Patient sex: F
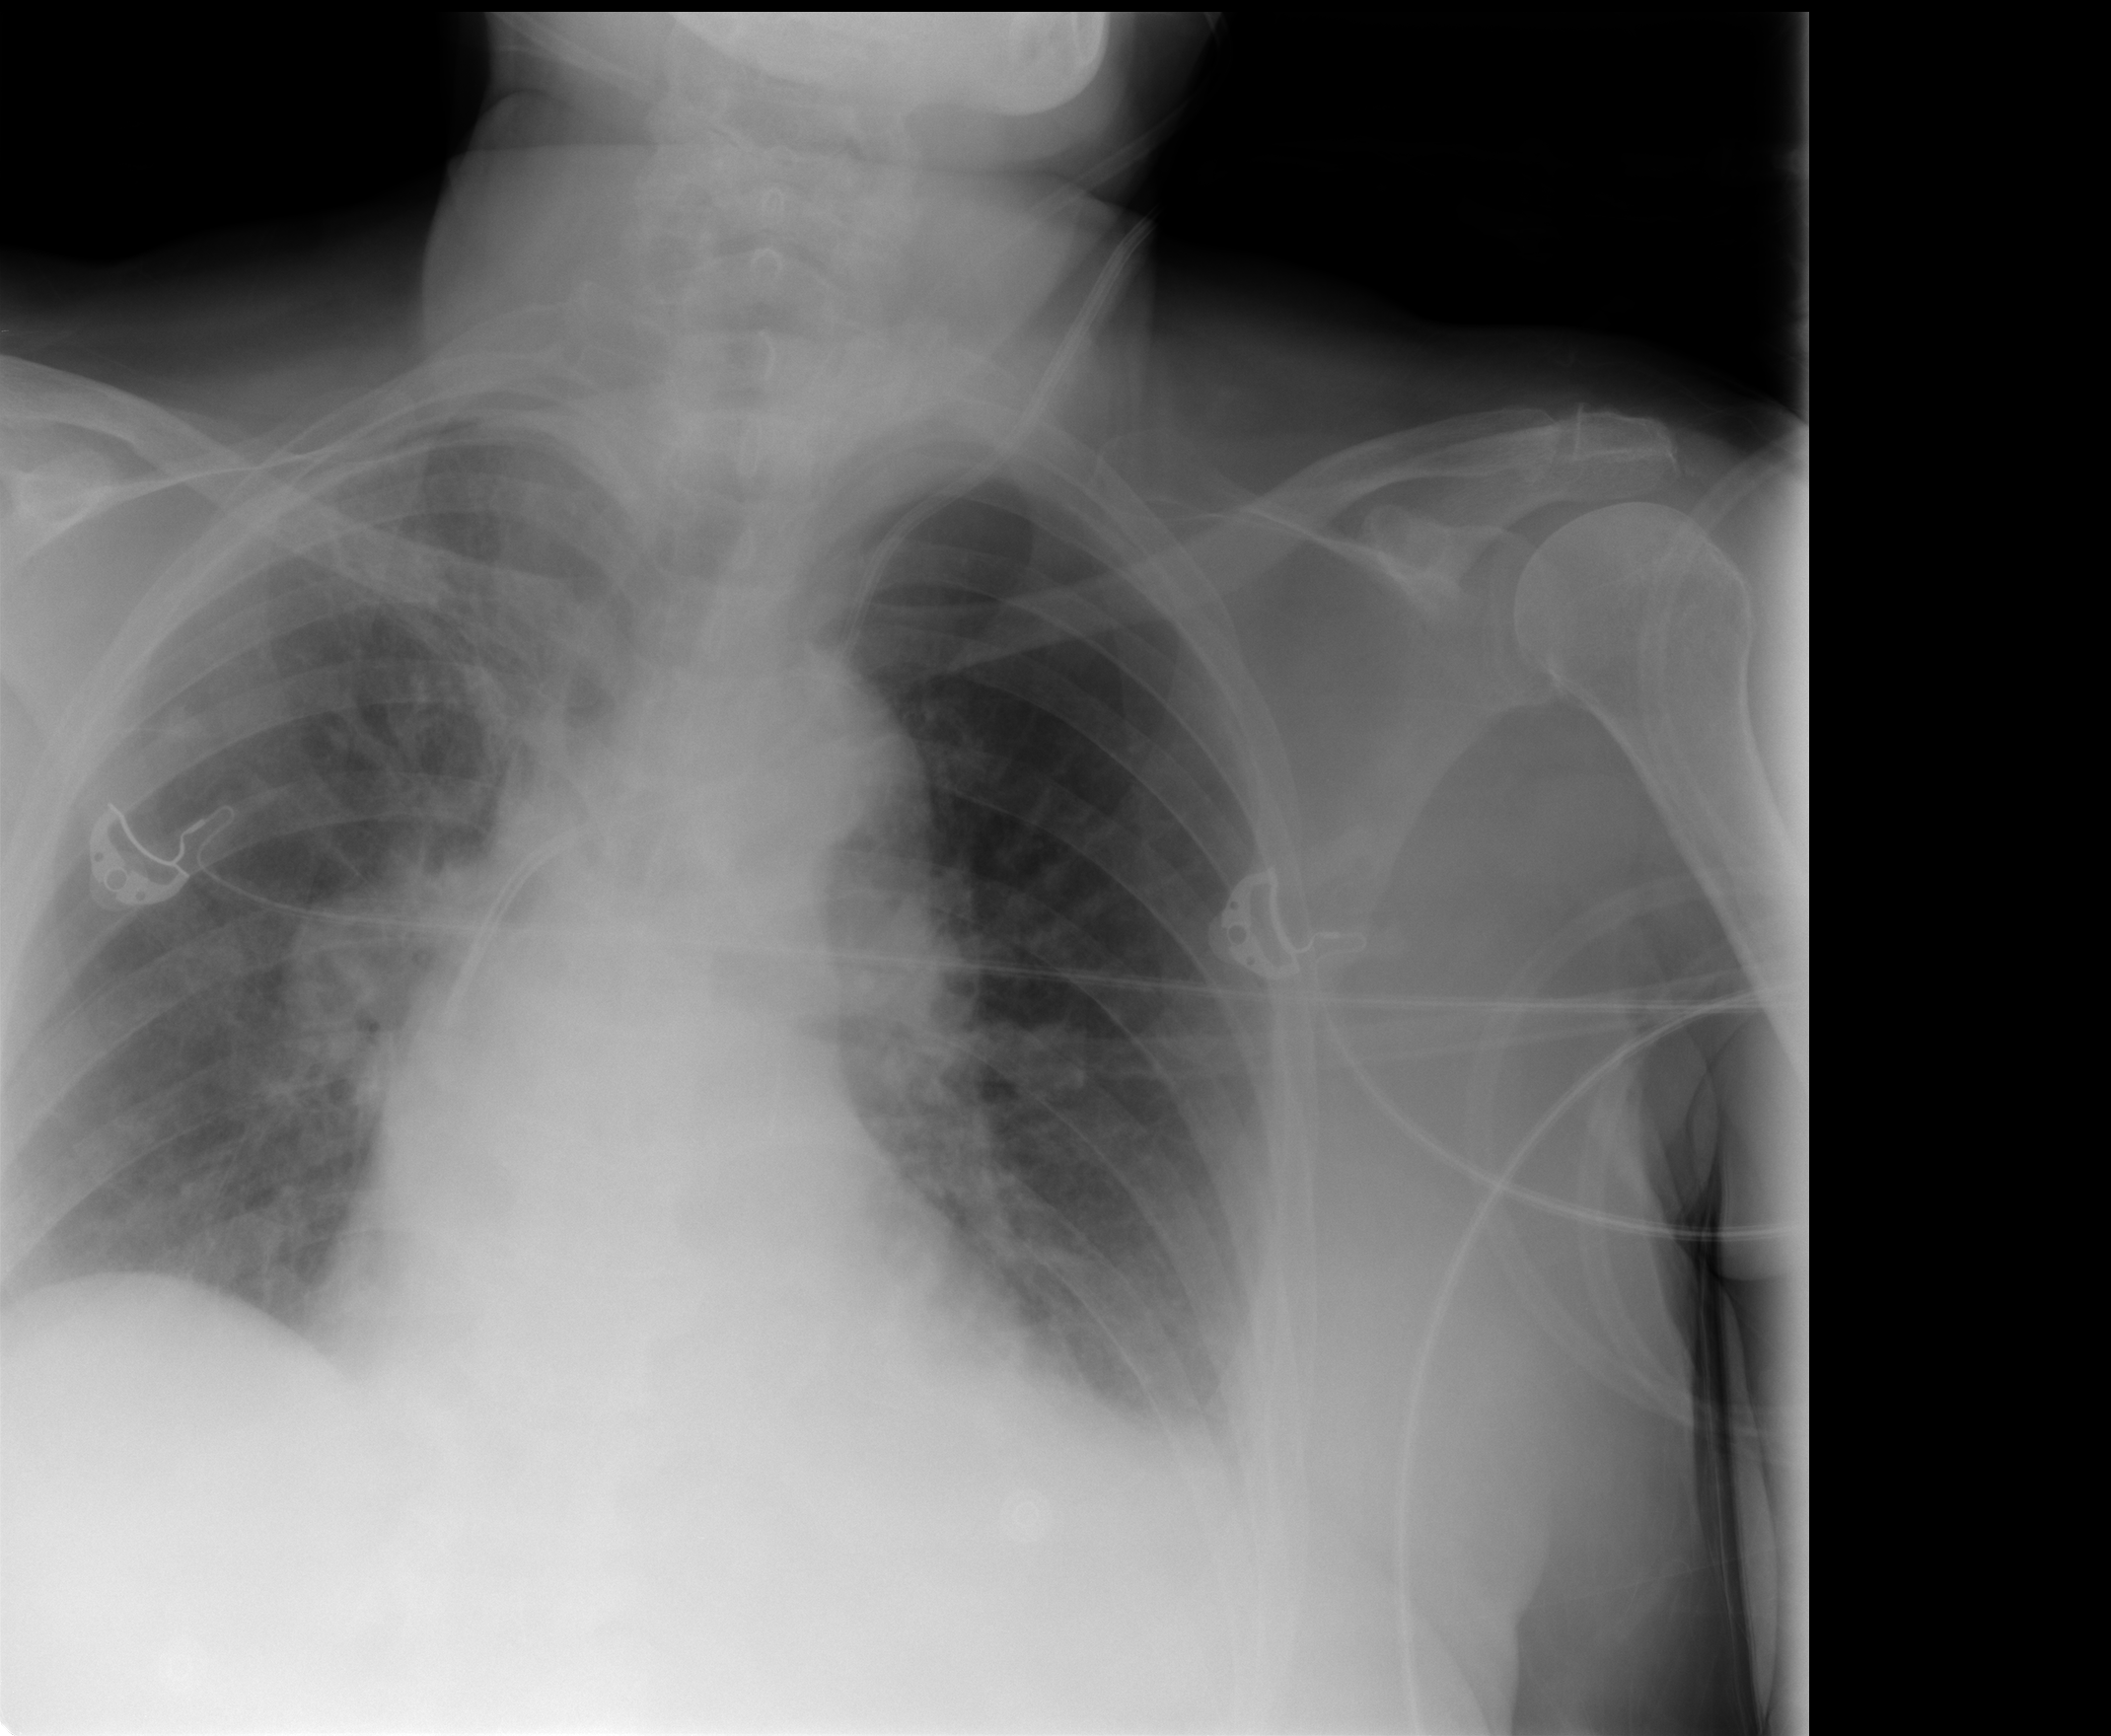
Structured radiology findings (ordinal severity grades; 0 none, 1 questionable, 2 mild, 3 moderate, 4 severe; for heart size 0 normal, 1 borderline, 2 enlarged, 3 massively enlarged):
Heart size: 0
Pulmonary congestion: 0
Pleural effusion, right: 0
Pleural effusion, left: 2
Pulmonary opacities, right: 0
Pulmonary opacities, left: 0
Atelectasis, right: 3
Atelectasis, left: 3